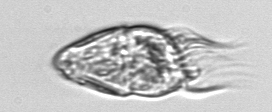
Label: Strombidium_morphotype1